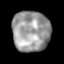
Tissue: lung
Cell type: Epithelial cells
Senescence score: 0.2317
Nuclear area (px): 1493
Mean DAPI intensity: 155.669